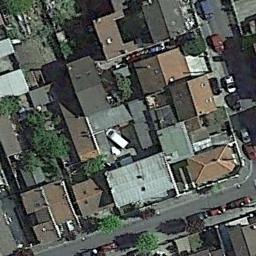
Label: dense_residential